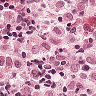
Metastatic tissue present: no